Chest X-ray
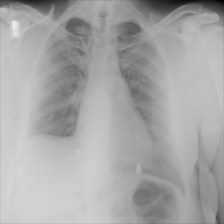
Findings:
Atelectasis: negative
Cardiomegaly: negative
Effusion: negative
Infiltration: negative
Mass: negative
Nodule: negative
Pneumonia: negative
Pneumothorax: negative
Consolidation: negative
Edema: negative
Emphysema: negative
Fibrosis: negative
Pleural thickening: negative
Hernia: negative